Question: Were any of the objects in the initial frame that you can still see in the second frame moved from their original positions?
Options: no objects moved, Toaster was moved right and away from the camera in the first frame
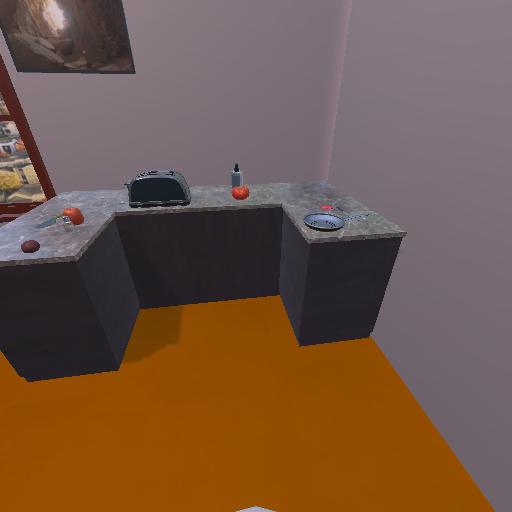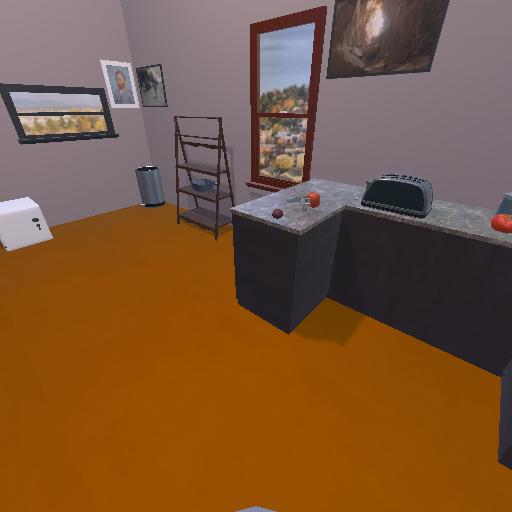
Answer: no objects moved